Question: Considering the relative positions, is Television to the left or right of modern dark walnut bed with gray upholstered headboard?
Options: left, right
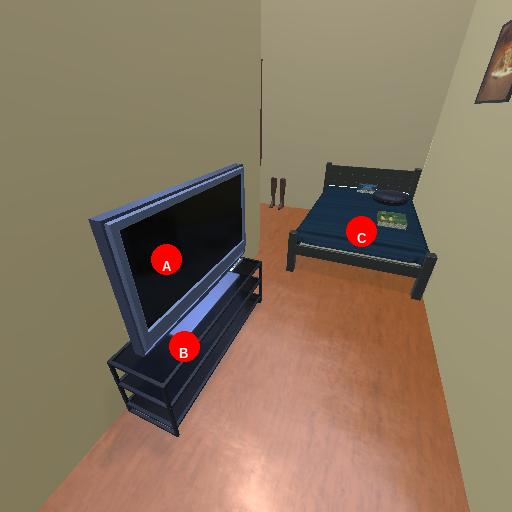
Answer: left